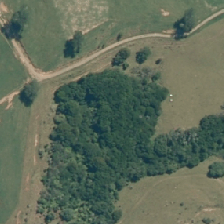
Land cover: broadleaved_indigenous_hardwood